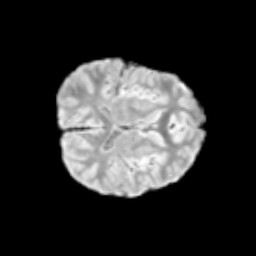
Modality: T2w
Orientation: axial
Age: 9
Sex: male
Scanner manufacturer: siemens
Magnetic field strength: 3 T
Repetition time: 3.8 s
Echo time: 0.07 s